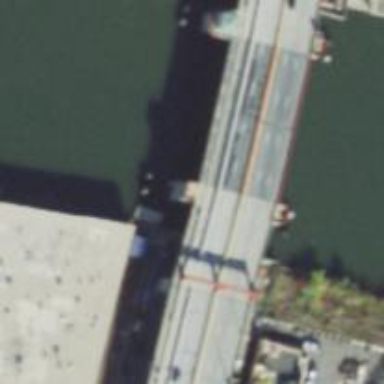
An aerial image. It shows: Primary highway on movable bascule bridge.